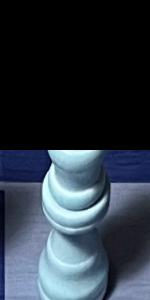
Label: Queen_White